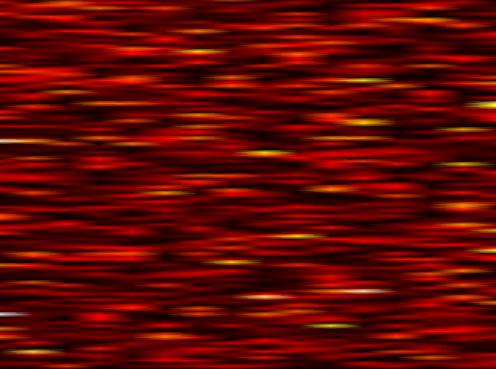
Label: FOFDM